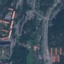
Land use / land cover: Highway